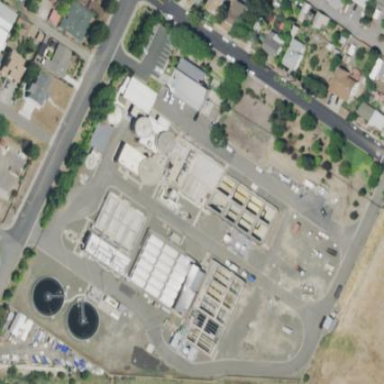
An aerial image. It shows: Wastewater plant.